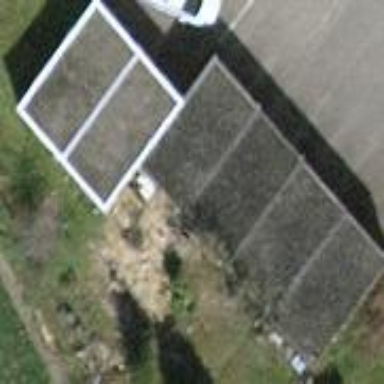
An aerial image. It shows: Garages with flat roofs.